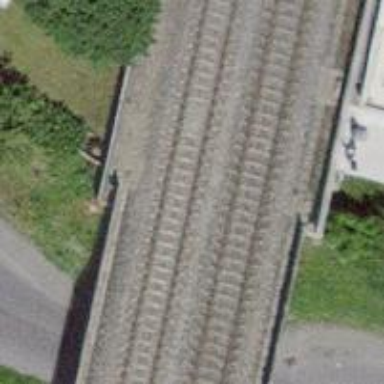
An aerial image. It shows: Bridge with single railway track electrified by contact line.